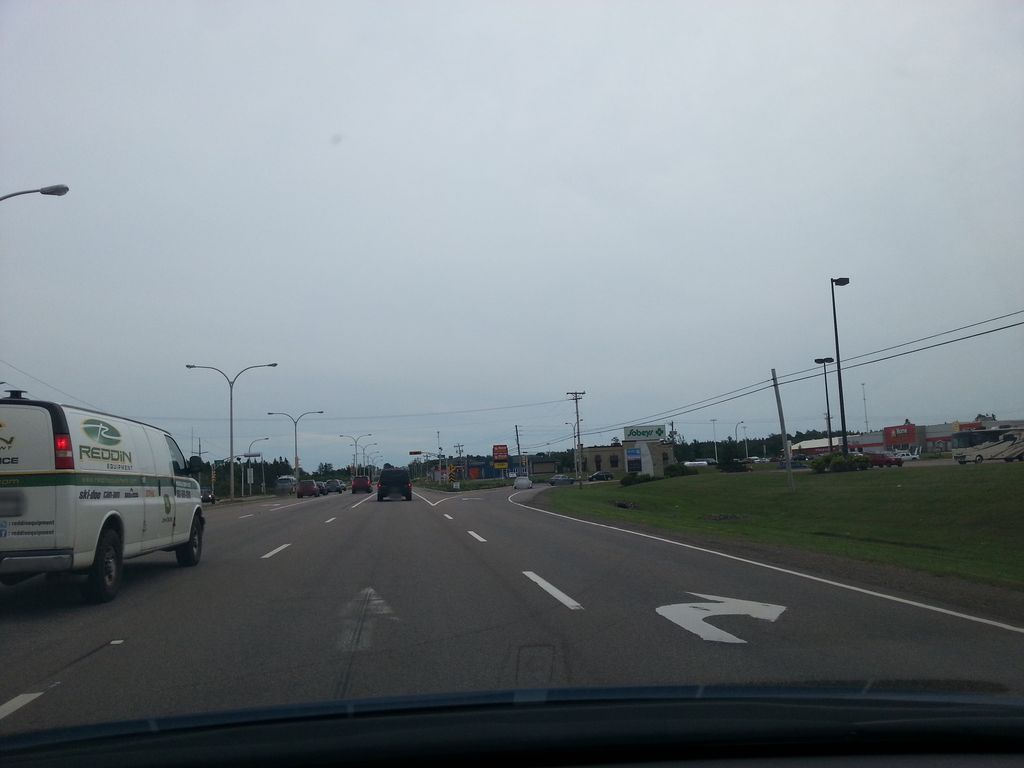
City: charlottetown